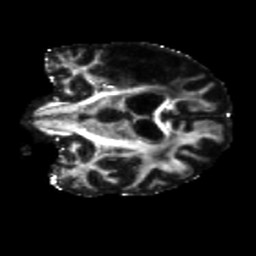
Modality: FA
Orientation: coronal
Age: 58
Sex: male
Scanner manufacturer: siemens
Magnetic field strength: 3 T
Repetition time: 5.25 s
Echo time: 0.08 s